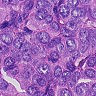
Metastatic tissue present: yes